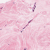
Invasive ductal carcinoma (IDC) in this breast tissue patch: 0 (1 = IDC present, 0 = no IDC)